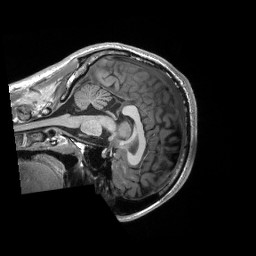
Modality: T1w
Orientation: sagittal
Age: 21
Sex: male
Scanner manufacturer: siemens
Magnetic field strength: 3 T
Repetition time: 2.3 s
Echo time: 0.00298 s